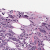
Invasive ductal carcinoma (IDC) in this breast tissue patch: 1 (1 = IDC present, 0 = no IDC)